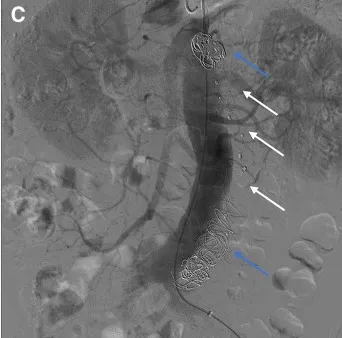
(C) Angiography showed no opacification of the false lumen after AVPs (white arrow) and coils (blue arrow) placement.
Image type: radiology (ct)